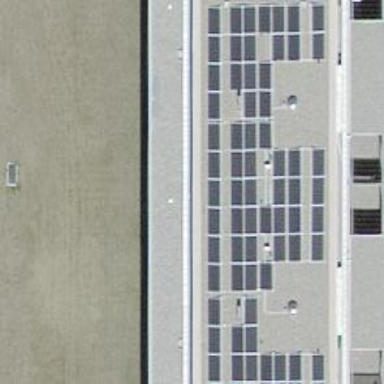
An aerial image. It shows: Solar power generator utilizing photovoltaic technology with solar photovoltaic panels.